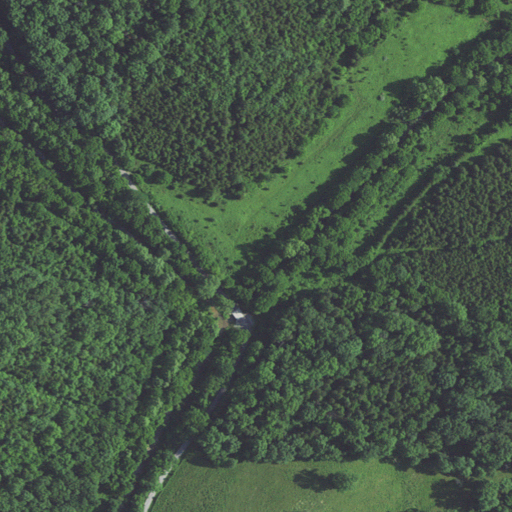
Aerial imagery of valley in Kentucky named Cow Hollow containing mixed forest, deciduous forest, open development, evergreen forest, pasture, and low intensity development